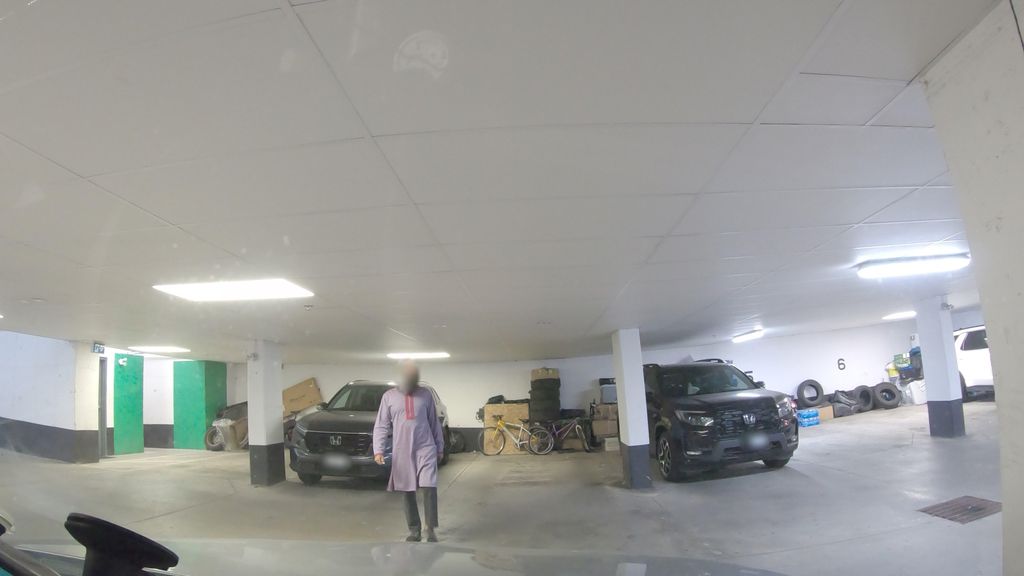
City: toronto